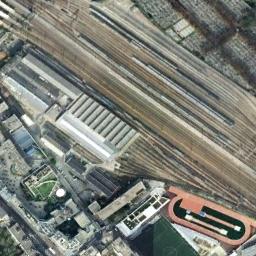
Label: railway_station